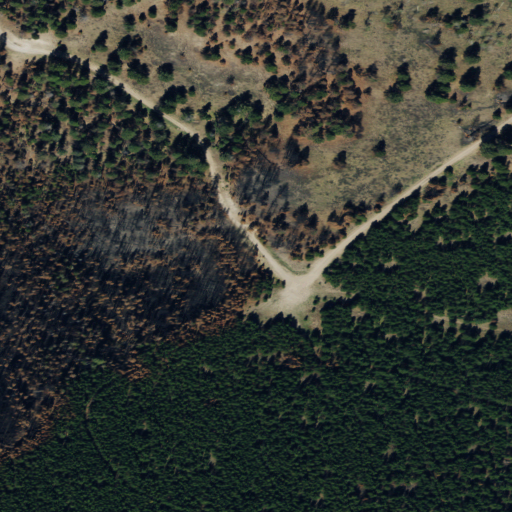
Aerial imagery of gap in Montana named Hoodoo Pass containing evergreen forest, shrub, and grassland